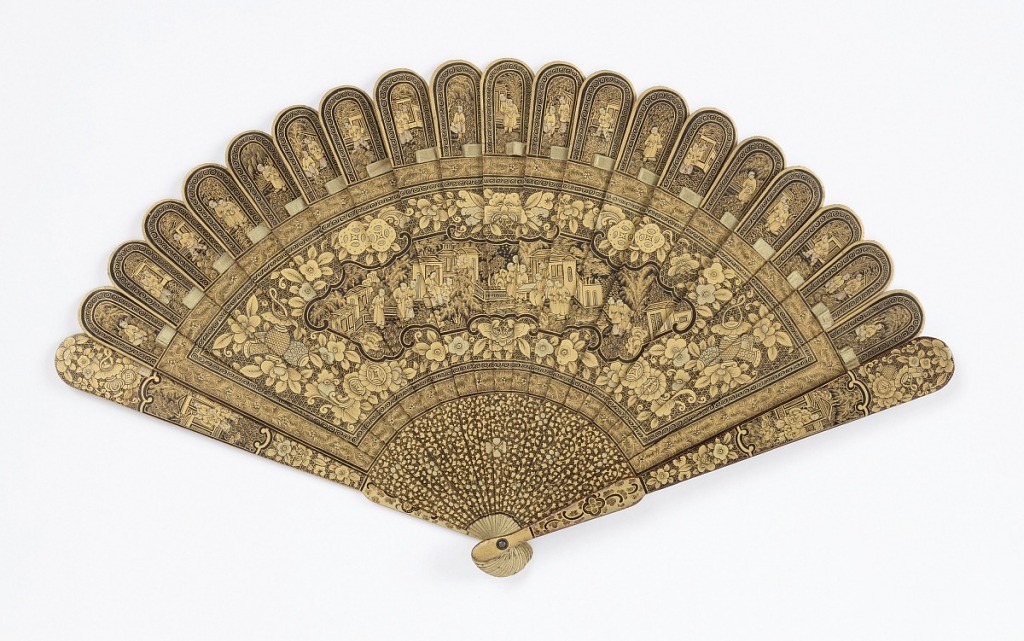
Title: Brisé fan
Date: ca. 1840
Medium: Lacquered and gilded wood sticks, silk ribbon
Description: Brisé fan. Black and gold lacquered wood sticks. Delicate, all-over decoration encloses a panel depicting a garden scene with figure groups. Ends of sticks decorated with different vignettes of figures and foliage. Details in red. Guards decorated with ground of flower and lantern forms, and vignettes of figures.